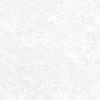
Label: no_change